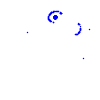
Particle: pion